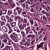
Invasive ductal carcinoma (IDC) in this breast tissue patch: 1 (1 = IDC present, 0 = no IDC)